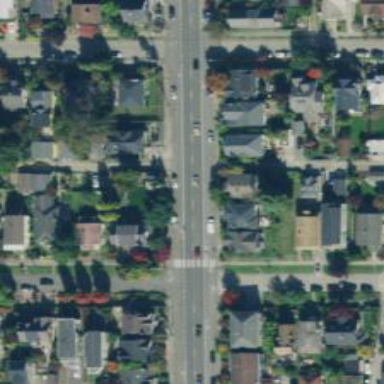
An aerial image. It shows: Alley classified as service road.